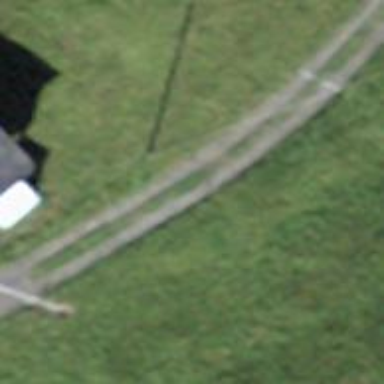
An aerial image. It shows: Power line in the image.